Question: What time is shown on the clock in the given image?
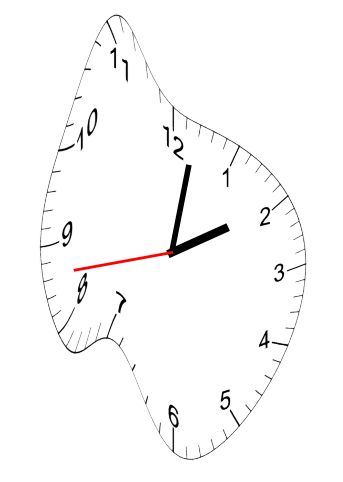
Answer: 02:01:43